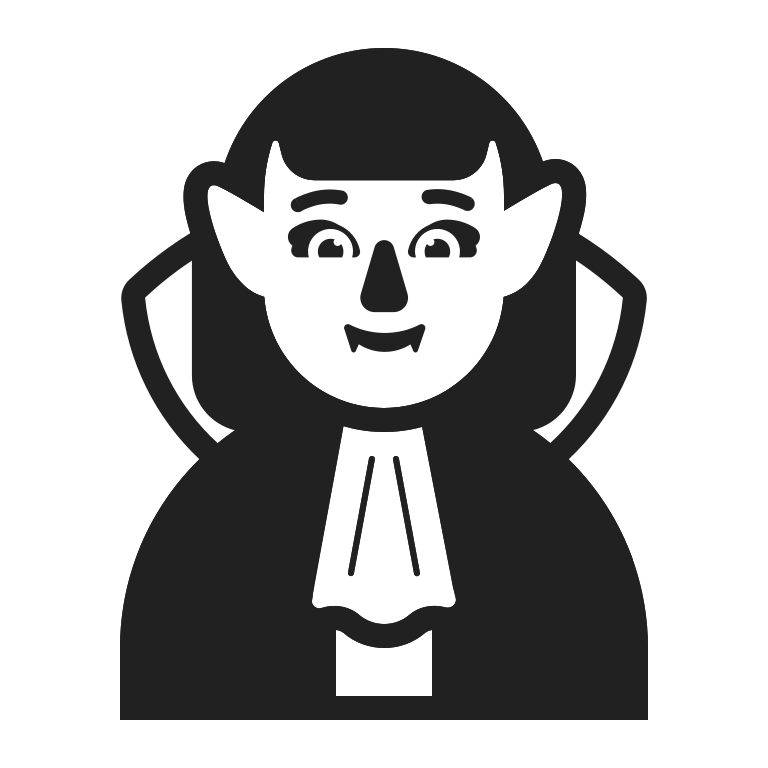
woman vampire high contrast default